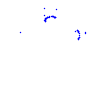
Particle: proton